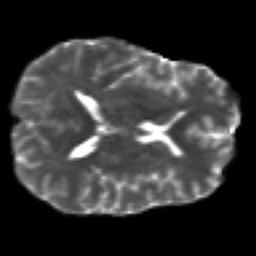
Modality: T2w
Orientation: axial
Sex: male
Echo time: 0.114 s